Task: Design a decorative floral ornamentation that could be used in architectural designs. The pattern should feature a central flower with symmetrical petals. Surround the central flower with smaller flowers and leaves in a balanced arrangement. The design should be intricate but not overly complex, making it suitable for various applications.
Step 1167:
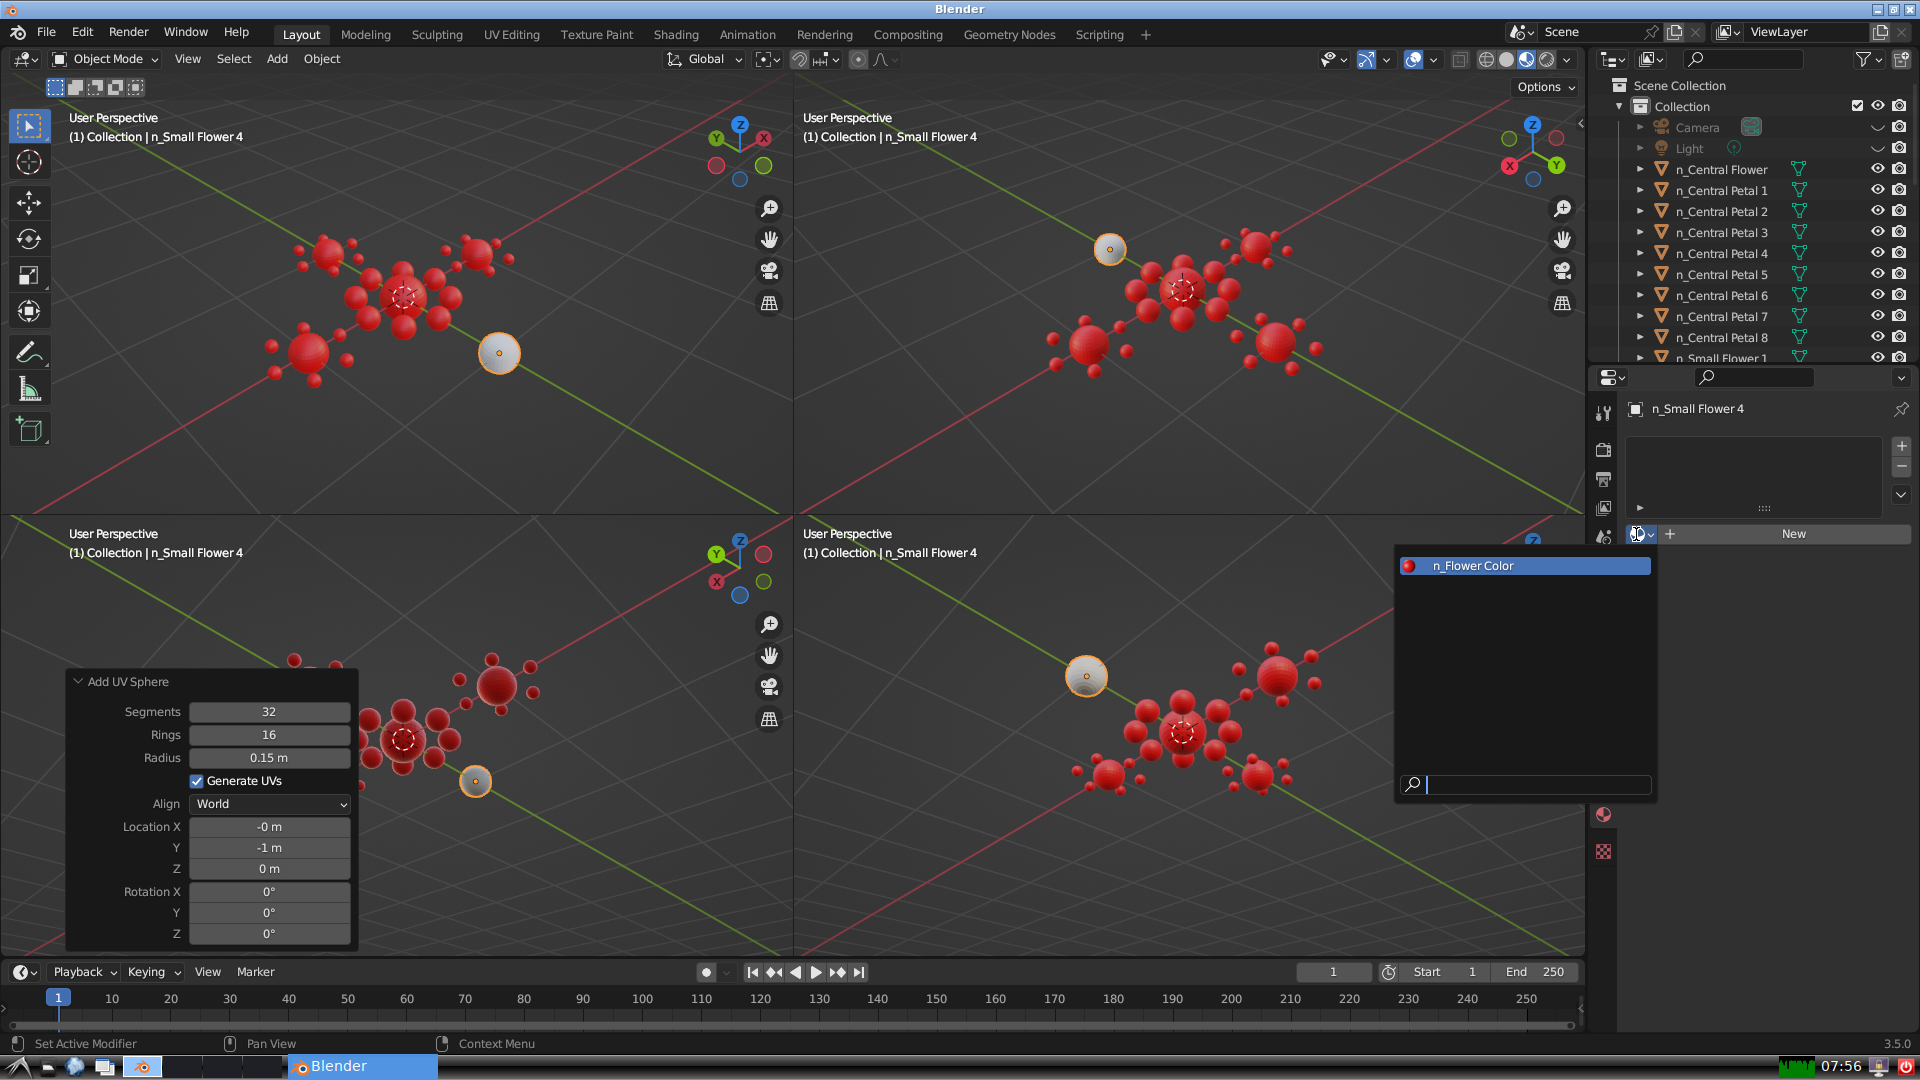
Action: input_text: n_Flower Color